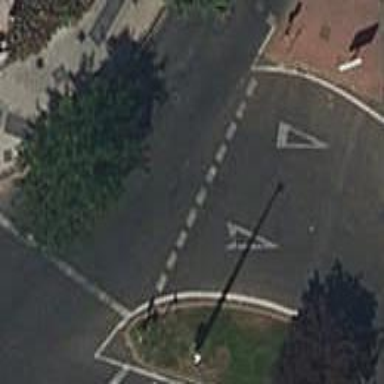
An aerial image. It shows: Road with "give way" sign.